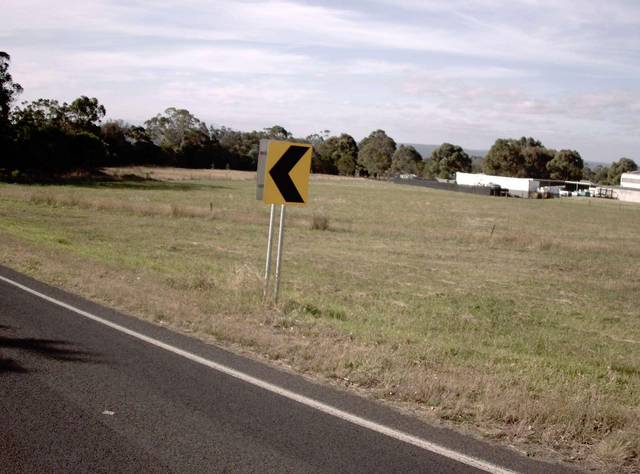
Region: Australia
Coordinates: -38.213, 146.521